Question: Good Day,
I'm currently trying around with the c# MySQL connector. The concept: I have a Table "" with 1 Columm "" and 1 Row "".
(Picture of the Table, can't post it here for my low Rep)

So my wish would be to show "" in my Label "" (In c#). I know how to show all the content of the Table in a DataGridView, but I don't need that for that thing. (Also I can't really use the knowledge of that for a Label, atleast at the moment (just started))
Thanks in advance for any possible help, it shouldn't be that hard.
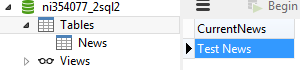
Answer: If you already know how to get your data into DataGridView, then it should be simple:
'''
command.CommandText = "SELECT CurrentNews FROM News";
string txtNews = Convert.ToString(command.ExecuteScalar());
lblNews.Text = txtNews;
'''
You might want to replace with your command variable name.